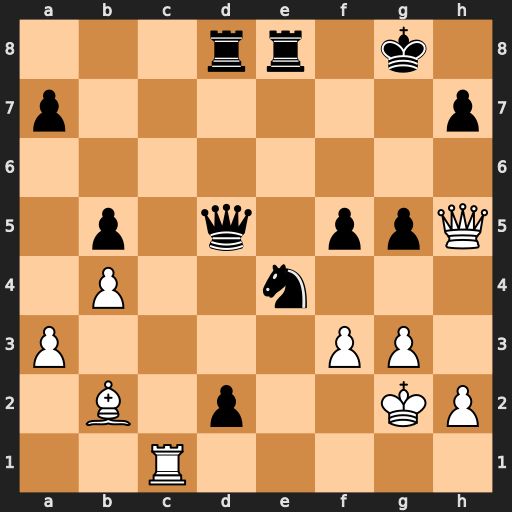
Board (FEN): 3rr1k1/p6p/8/1p1q1ppQ/1P2n3/P4PP1/1B1p2KP/2R5
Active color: w
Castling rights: -
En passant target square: -
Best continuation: Rc7 Re7 Rxe7 Kf8 Rxh7 Qg8 Qh6+